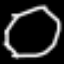
Label: octagon